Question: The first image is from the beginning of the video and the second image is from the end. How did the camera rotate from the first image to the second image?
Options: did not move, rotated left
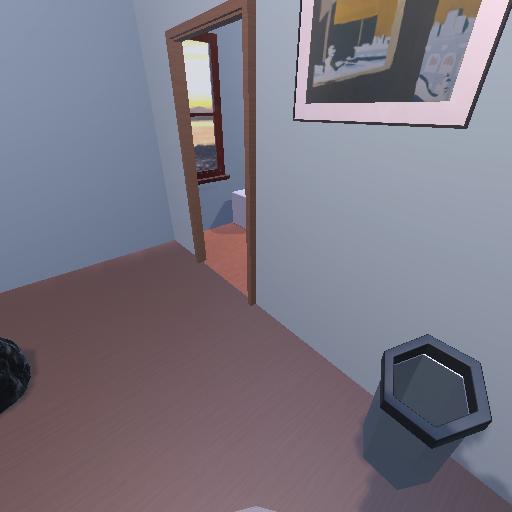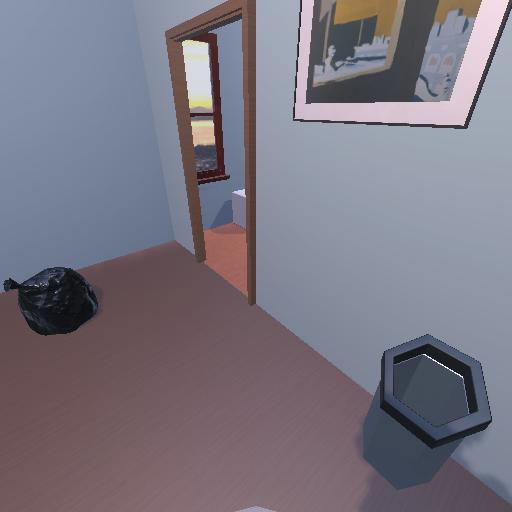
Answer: did not move